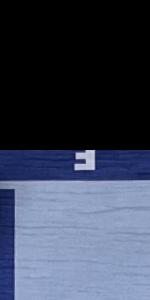
Label: Empty